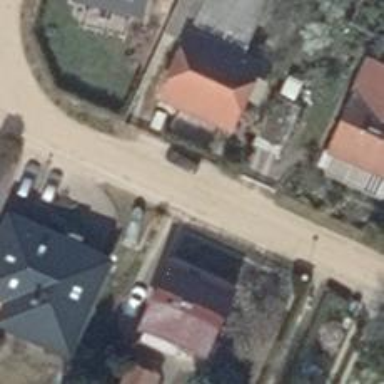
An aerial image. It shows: Driveway leading to service road.